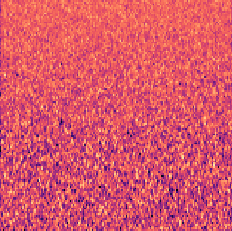
Sound class: Rain